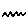
Label: zigzag